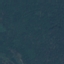
Land use / land cover class: Forest